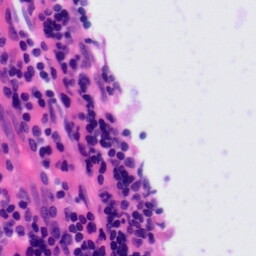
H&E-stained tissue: Tonsil